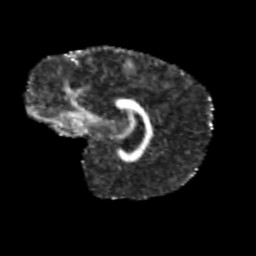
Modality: FA
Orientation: sagittal
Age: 11
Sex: female
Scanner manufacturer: siemens
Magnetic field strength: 3 T
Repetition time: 3.8 s
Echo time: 0.07 s